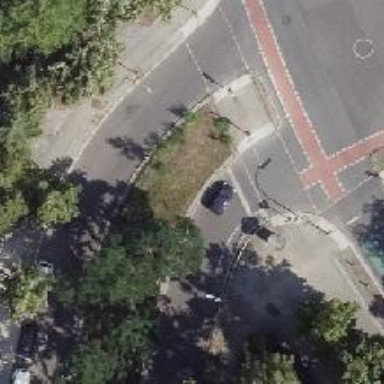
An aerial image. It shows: Road with traffic signals.